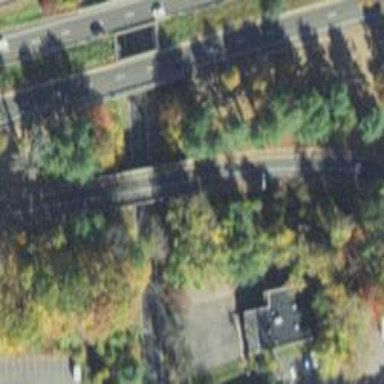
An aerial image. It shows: Bridge on motorway link.